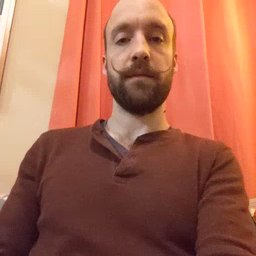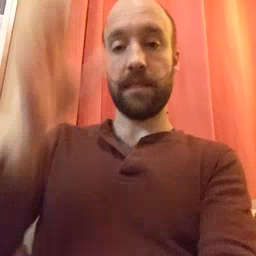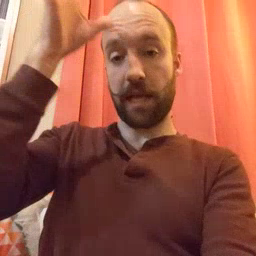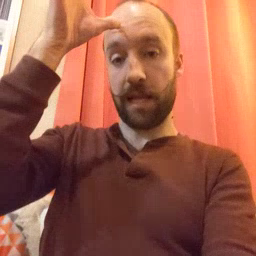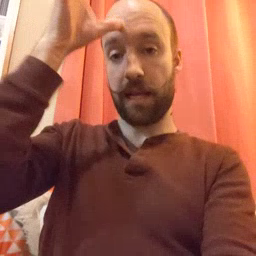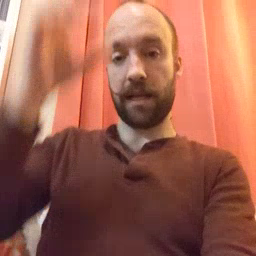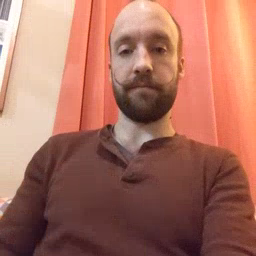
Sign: dad